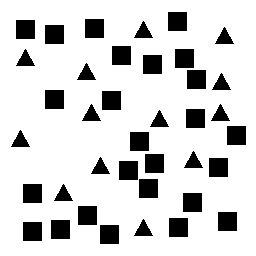
Squares: 25
Triangles: 13
Stars: 0
Total shapes: 38